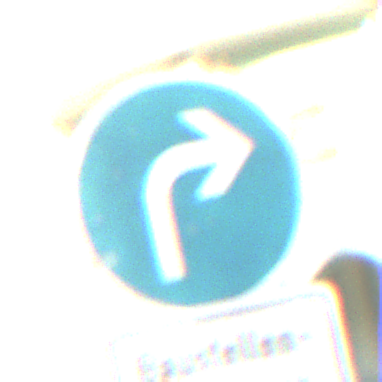
Verkehrszeichen: VorgeschriebeneFahrtrichtungRechts
Zusatzzeichen unten: SonstigeFahrzeugePersonengruppenFrei1
Umgebung: Outdoor, Suburban
Tageszeit: SunriseSunset
Wetter: PartlyCloudy
Licht: Natural
Jahreszeit: NotSpecified
Kontrast: MediumContrast